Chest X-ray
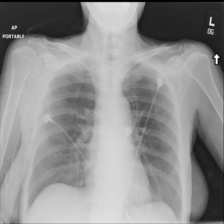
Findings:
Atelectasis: negative
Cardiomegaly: negative
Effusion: negative
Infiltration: negative
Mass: negative
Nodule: negative
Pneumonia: negative
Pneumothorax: negative
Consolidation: negative
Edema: negative
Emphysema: negative
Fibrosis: negative
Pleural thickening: negative
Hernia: negative